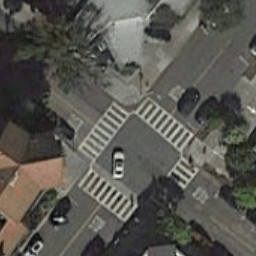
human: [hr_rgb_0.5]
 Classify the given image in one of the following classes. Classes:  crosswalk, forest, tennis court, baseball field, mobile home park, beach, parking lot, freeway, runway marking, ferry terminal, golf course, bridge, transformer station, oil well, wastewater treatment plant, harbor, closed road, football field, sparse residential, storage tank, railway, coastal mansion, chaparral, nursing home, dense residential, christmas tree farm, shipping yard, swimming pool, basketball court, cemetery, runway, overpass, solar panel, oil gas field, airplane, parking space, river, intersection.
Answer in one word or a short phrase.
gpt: crosswalk